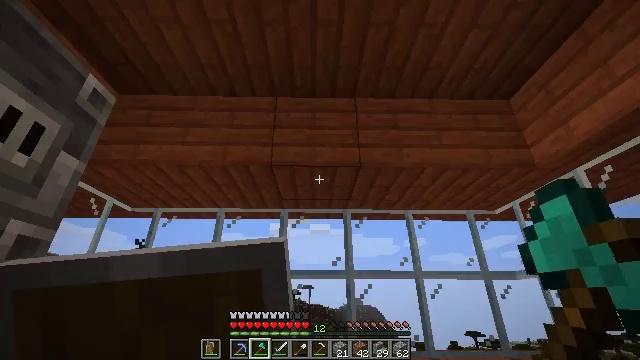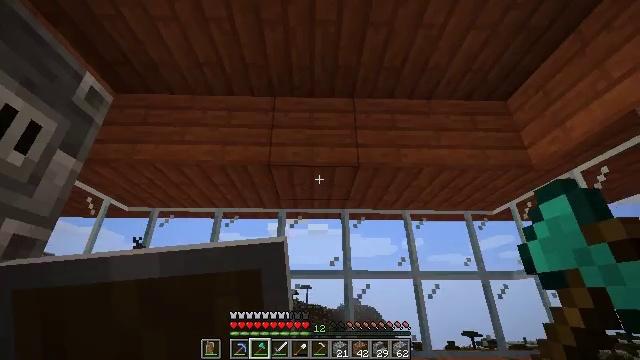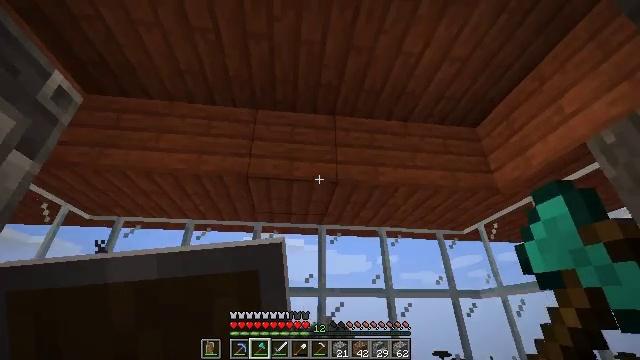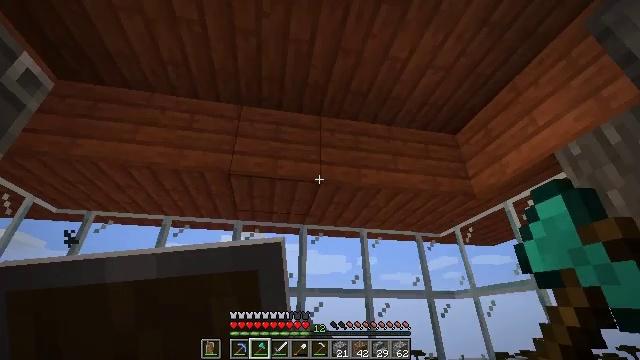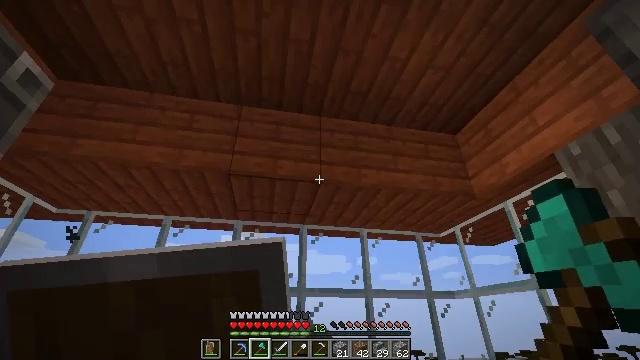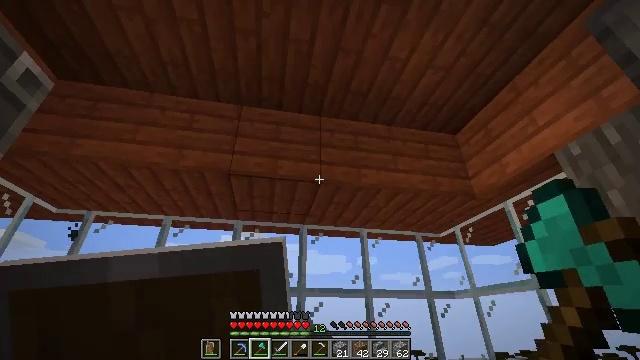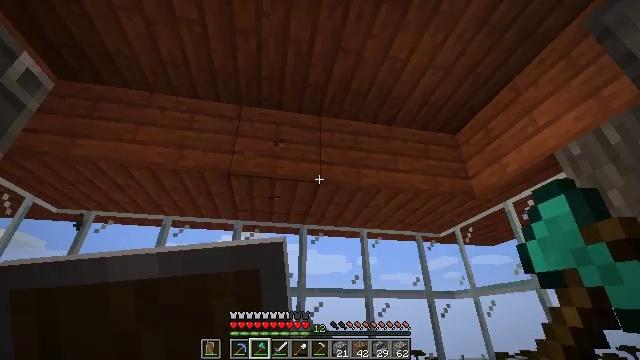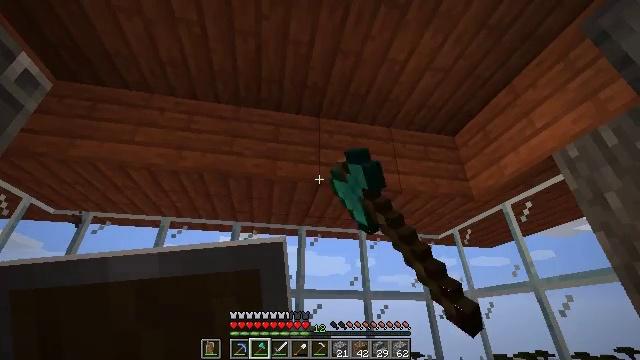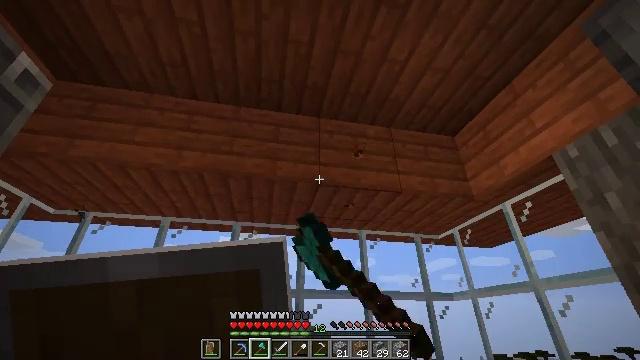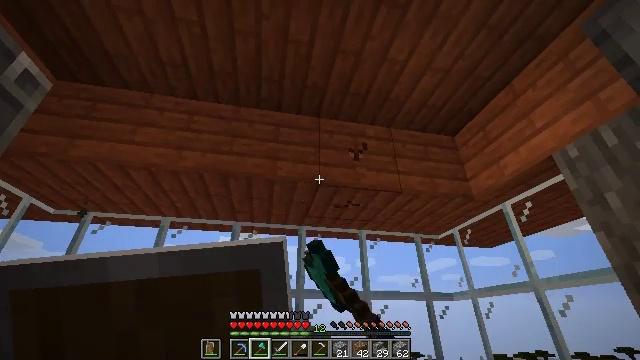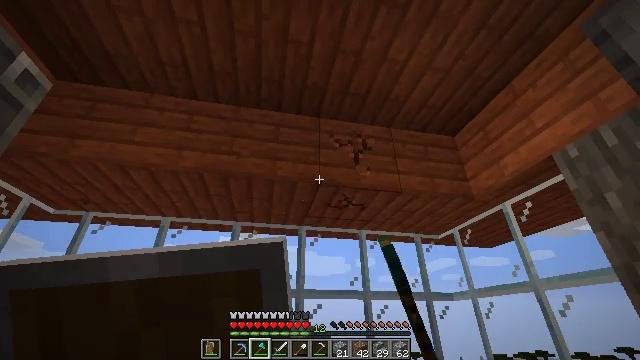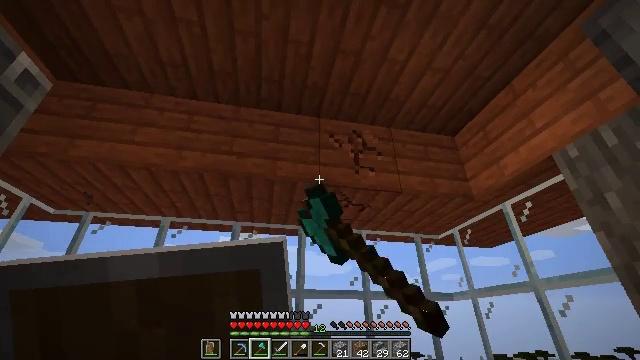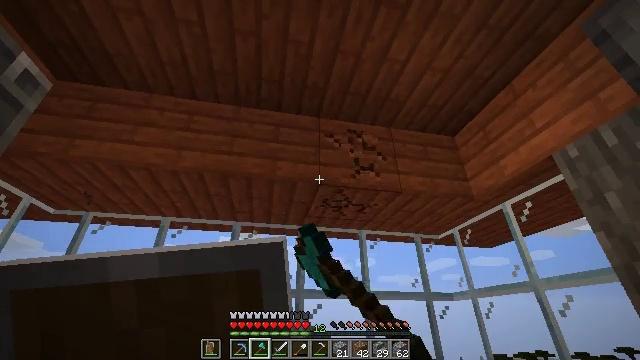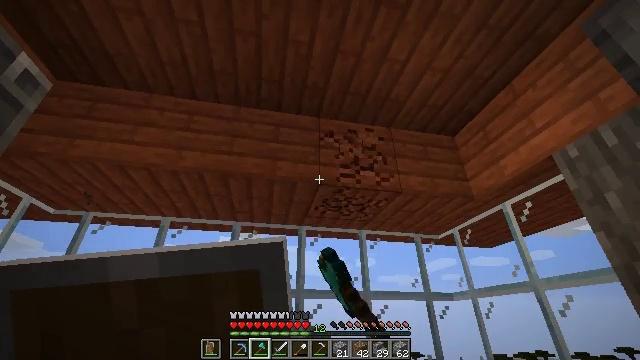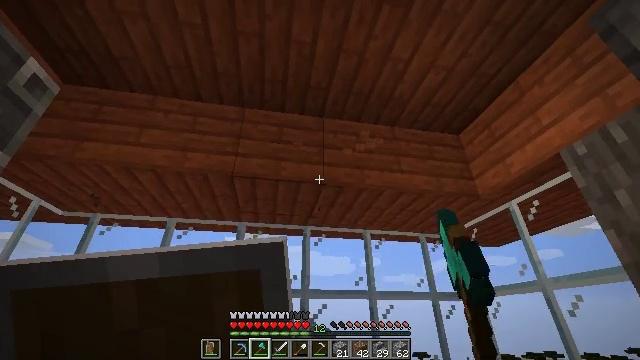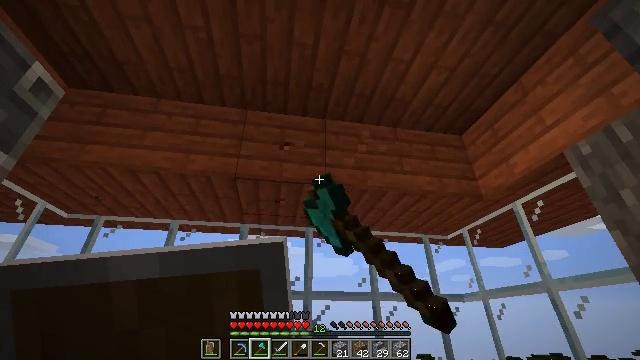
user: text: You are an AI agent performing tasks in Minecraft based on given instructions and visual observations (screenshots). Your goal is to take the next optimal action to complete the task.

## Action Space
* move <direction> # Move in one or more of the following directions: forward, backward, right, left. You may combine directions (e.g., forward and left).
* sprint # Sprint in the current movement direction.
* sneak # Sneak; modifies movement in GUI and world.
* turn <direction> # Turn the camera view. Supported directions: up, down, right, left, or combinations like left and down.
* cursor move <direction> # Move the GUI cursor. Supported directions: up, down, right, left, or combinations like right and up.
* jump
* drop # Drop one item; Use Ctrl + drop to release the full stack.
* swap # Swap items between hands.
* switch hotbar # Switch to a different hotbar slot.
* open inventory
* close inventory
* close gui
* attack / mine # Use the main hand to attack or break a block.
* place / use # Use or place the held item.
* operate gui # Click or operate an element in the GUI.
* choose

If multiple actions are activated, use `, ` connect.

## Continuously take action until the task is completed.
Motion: motion action
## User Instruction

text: Gather some acacia planks.
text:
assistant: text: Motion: no_op
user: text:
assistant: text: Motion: turn right and up
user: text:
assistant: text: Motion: turn right
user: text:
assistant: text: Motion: no_op
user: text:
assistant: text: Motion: no_op
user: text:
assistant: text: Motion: attack / mine
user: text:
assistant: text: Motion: attack / mine
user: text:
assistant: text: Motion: attack / mine
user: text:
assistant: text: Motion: attack / mine
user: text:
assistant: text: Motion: attack / mine
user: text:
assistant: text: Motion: attack / mine
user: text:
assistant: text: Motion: attack / mine
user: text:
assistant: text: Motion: attack / mine
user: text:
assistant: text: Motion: turn left, attack / mine
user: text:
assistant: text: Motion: attack / mine
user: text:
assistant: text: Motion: attack / mine
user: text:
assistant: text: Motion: attack / mine
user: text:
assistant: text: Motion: attack / mine
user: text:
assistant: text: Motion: turn left, attack / mine
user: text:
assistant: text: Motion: no_op
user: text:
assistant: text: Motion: turn left
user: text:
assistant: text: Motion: turn left
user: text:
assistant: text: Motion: attack / mine
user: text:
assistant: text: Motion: attack / mine
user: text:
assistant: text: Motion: attack / mine
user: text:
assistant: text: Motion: attack / mine
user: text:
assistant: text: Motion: attack / mine
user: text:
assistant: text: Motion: attack / mine
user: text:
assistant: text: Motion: attack / mine
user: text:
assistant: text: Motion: attack / mine